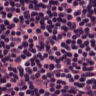
Metastatic tissue present: no